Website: lowes
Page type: review-order
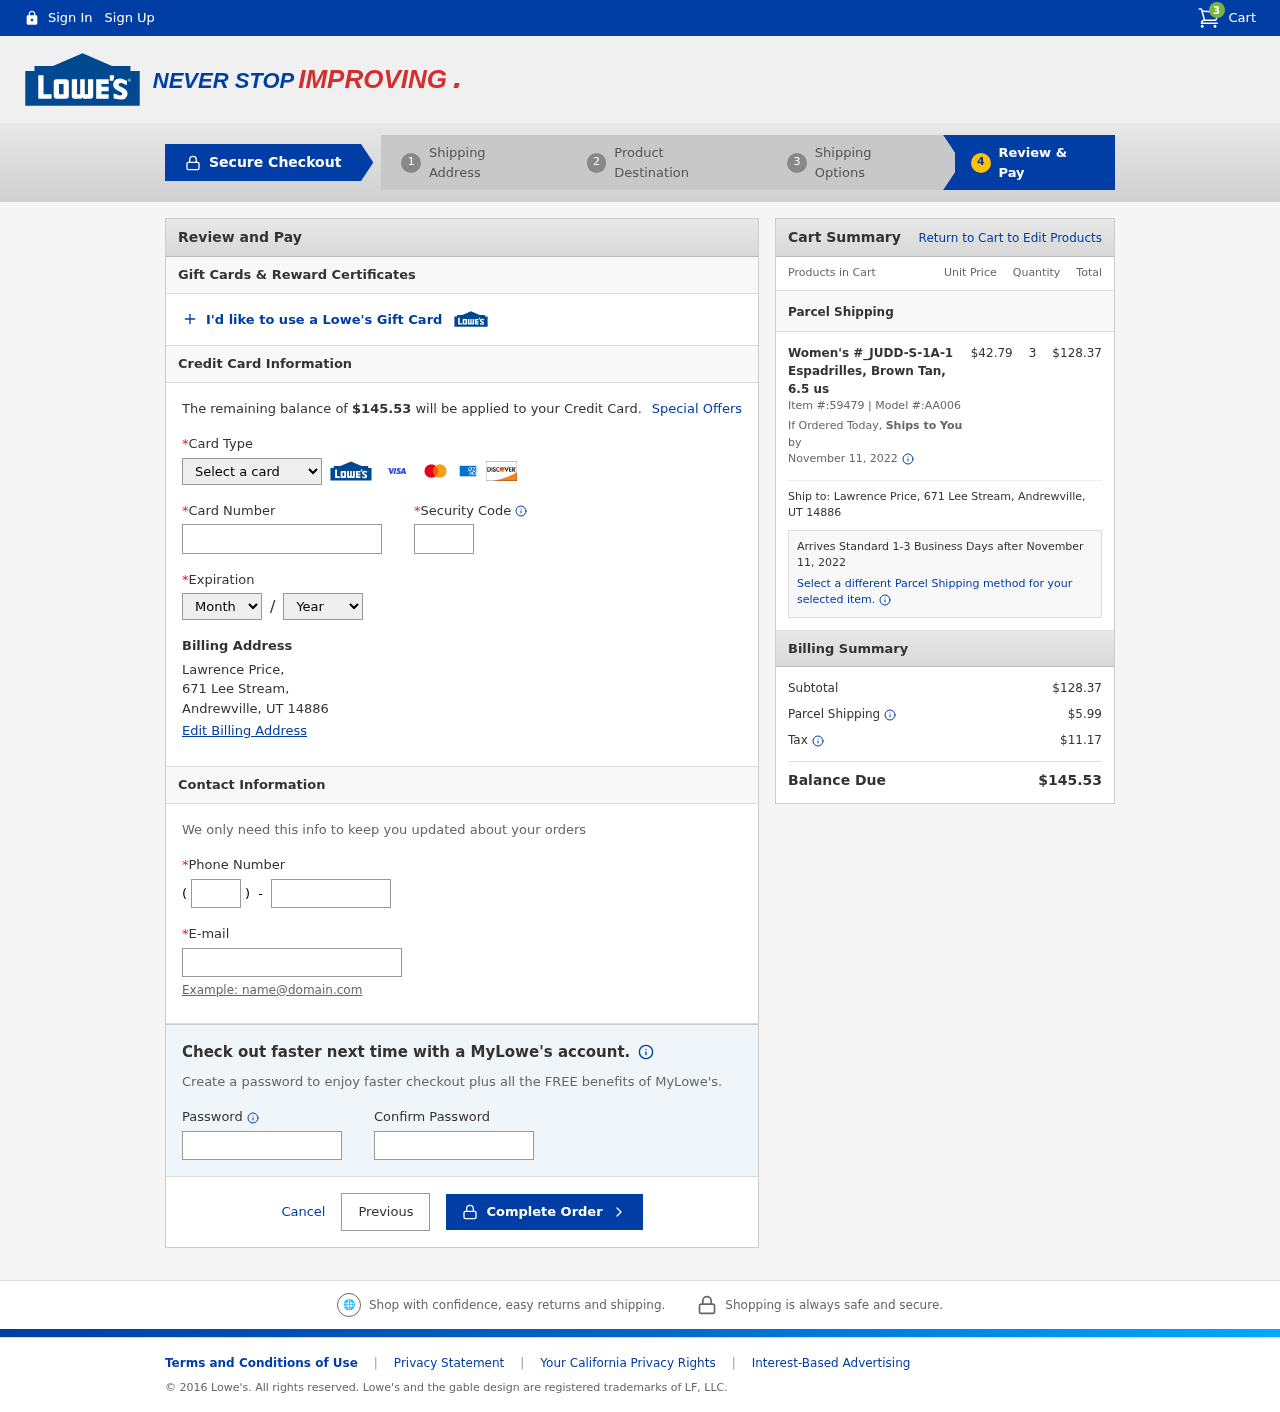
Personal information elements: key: PII_CARD_CVV
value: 187
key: PII_CARD_EXPIRY_MONTH
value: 12
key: PII_CARD_EXPIRY_YEAR
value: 30
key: PII_CARD_NUMBER
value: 2499 2070 6239 8875
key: PII_CARD_TYPE
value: Mastercard
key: PII_CITY
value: Andrewville
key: PII_EMAIL
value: lawrenceprice@hotmail.com
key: PII_FULLNAME
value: Lawrence Price,
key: PII_PHONE
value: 4993216699
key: PII_PHONE_AREA
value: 499
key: PII_POSTCODE
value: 14886
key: PII_STATE_ABBR
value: UT
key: PII_STREET
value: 671 Lee Stream,
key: PII_FULLNAME2
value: Lawrence Price
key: PII_STREET2
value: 671 Lee Stream
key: PII_CITY_STATE_ZIP2
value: Andrewville, UT 14886
Product elements: key: PRODUCT1_NAME
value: Women's #_JUDD-S-1A-1 Espadrilles, Brown Tan, 6.5 us
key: PRODUCT1_PRICE
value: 42.79
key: PRODUCT1_QUANTITY
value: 3
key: PRODUCT1_ITEM_NUMBER
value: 59479
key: PRODUCT1_MODEL_NUMBER
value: AA006
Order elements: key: ORDER_NUM_ITEMS
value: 3
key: ORDER_TOTAL
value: $145.53
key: ORDER_SHIPPING_DATE
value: November 11, 2022
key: ORDER_SUBTOTAL
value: $128.37
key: ORDER_SHIPPING_DATE2
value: November 11, 2022
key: ORDER_SUBTOTAL2
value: $128.37
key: ORDER_SHIPPING_COST
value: $5.99
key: ORDER_TAX
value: $11.17